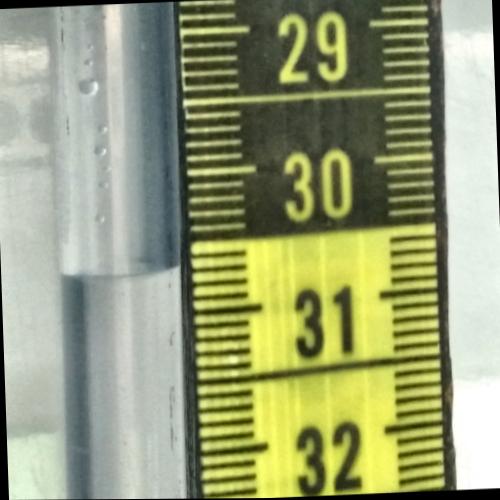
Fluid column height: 30.7 cm